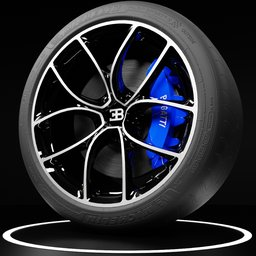
Label: mechanical